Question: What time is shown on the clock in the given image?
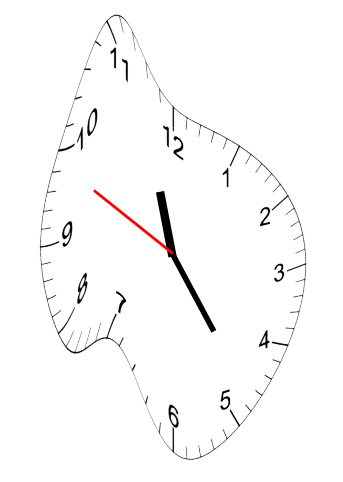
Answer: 11:23:49